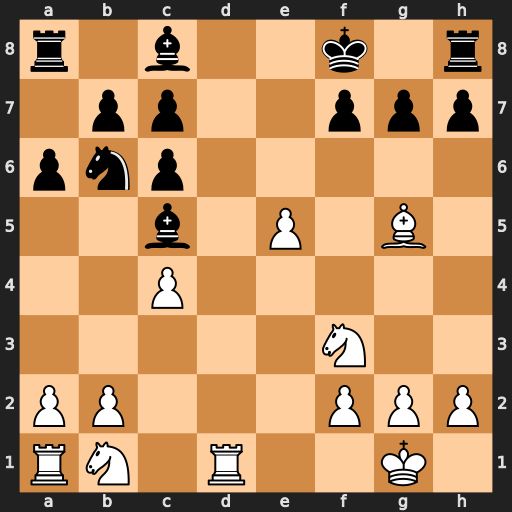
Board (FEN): r1b2k1r/1pp2ppp/pnp5/2b1P1B1/2P5/5N2/PP3PPP/RN1R2K1
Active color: w
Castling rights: -
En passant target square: -
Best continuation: Rd8#